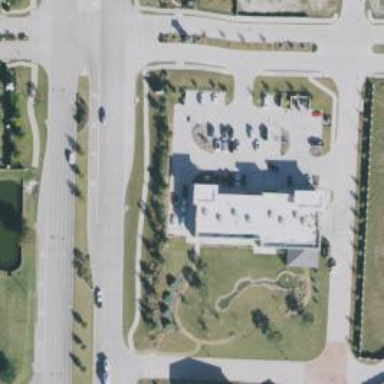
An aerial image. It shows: Healthcare clinic.